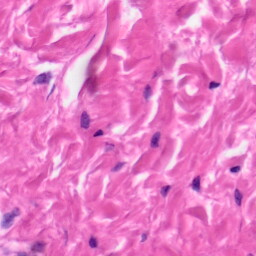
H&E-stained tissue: Skin